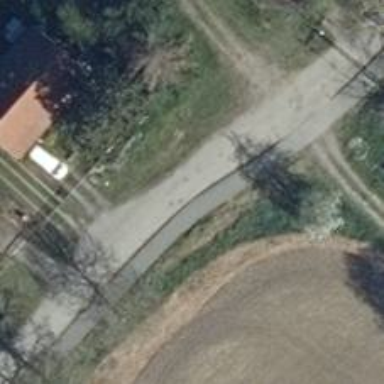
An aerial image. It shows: Residential road with dirt surface. The right sidewalk has asphalt surface.